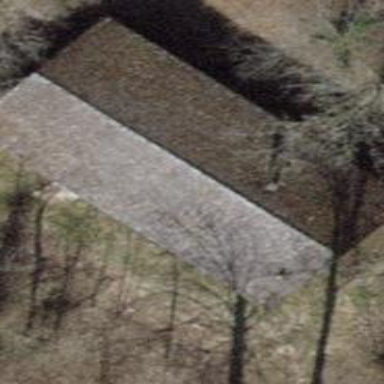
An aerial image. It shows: Gabled bunker building with brown roof. The roof is oriented along the structure.